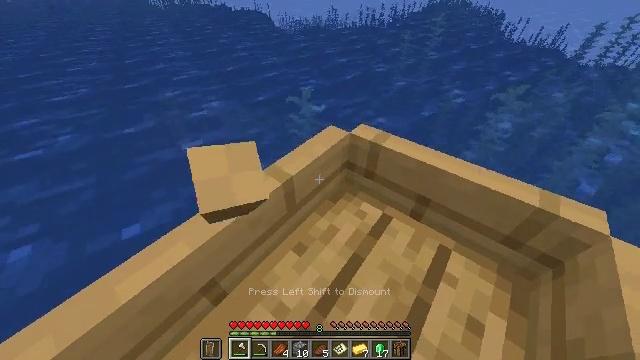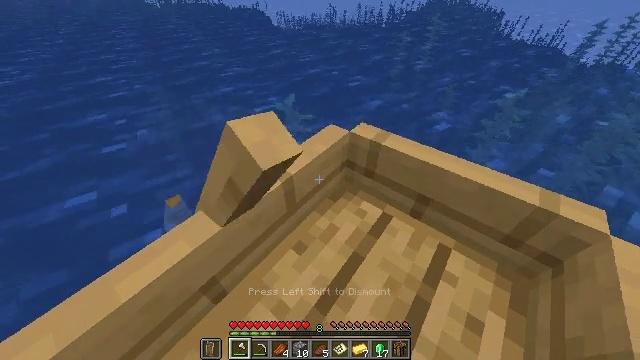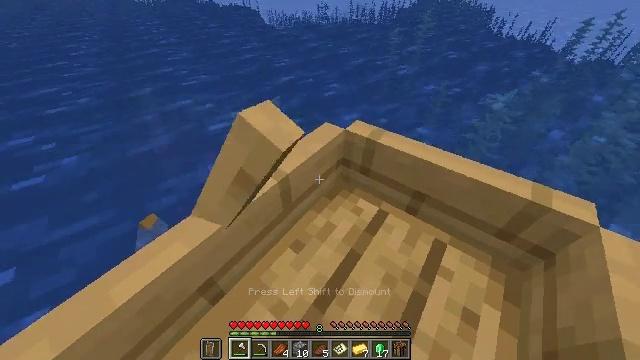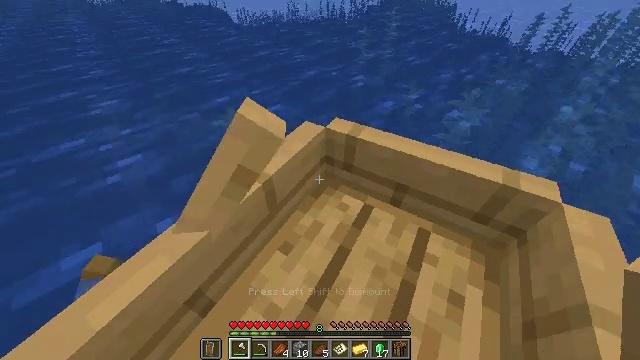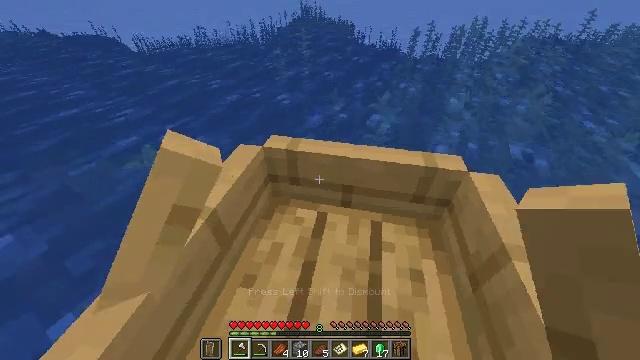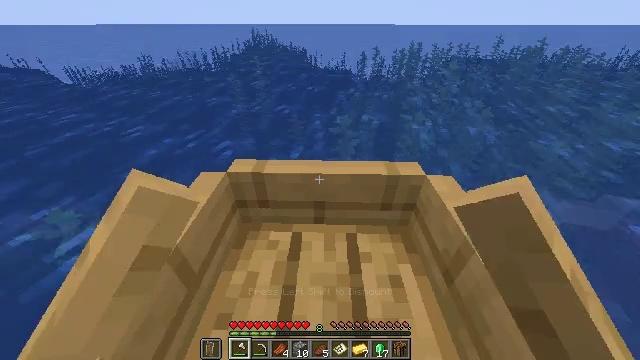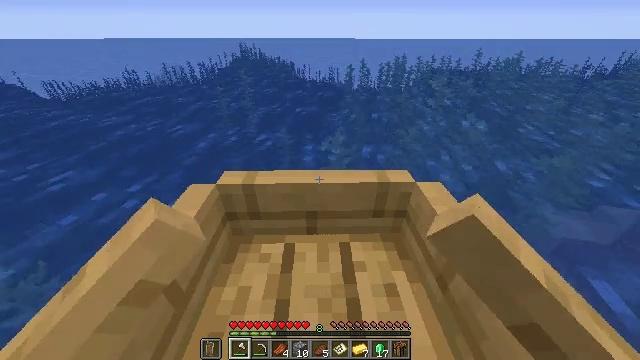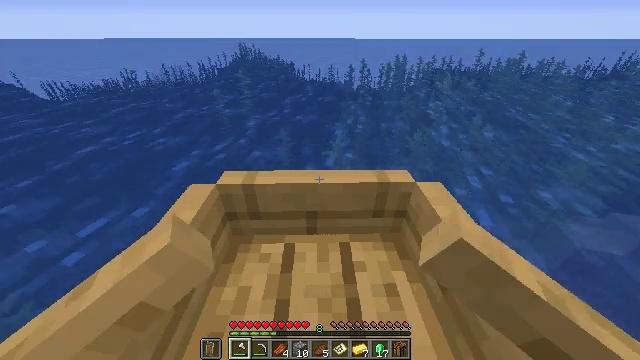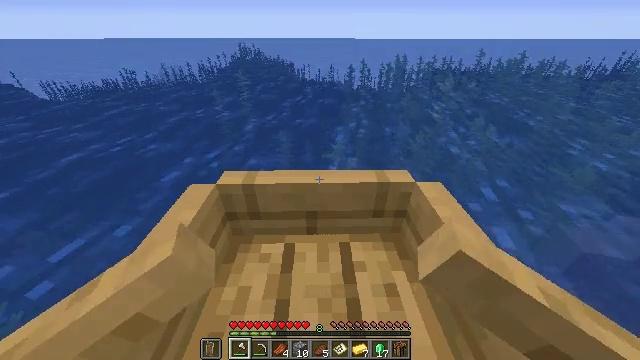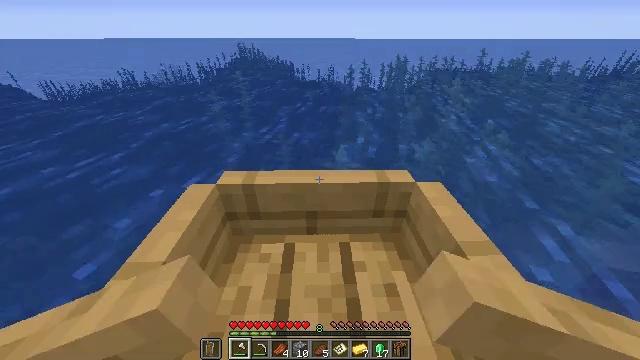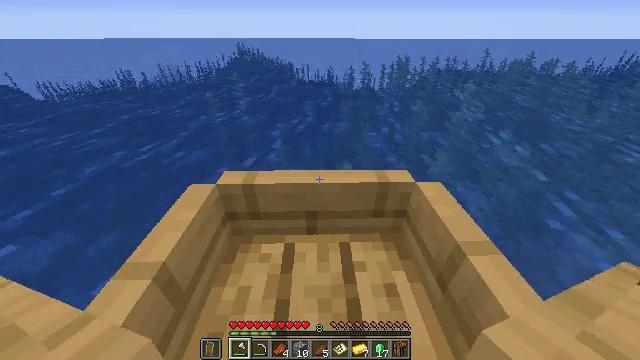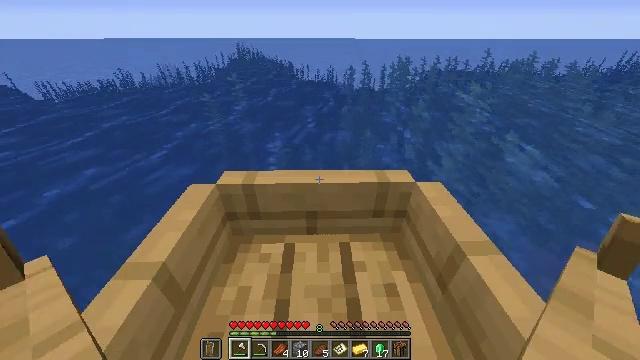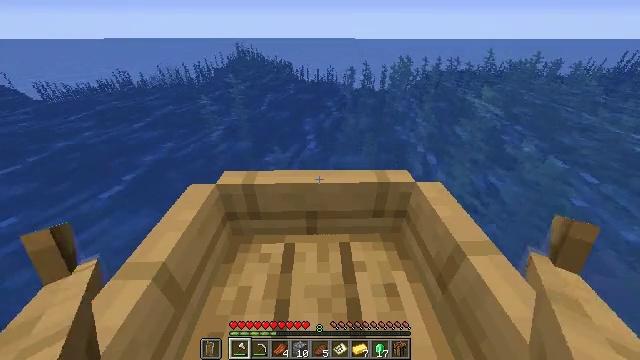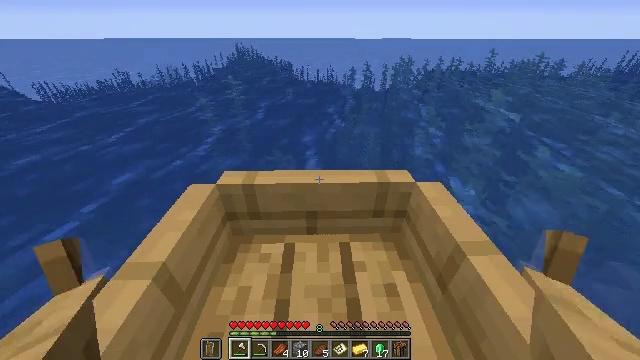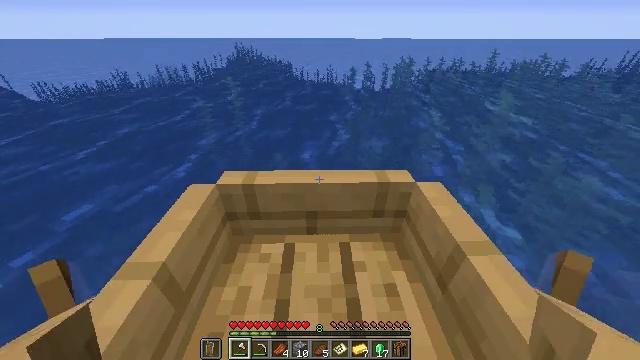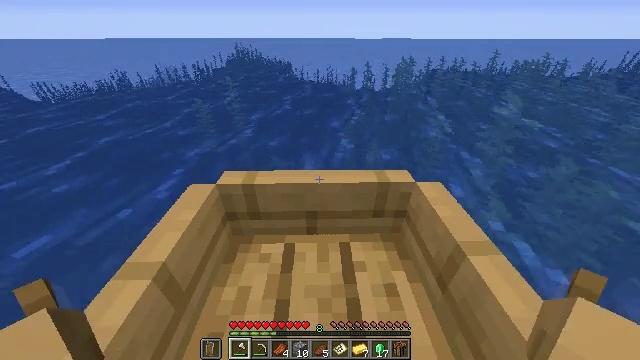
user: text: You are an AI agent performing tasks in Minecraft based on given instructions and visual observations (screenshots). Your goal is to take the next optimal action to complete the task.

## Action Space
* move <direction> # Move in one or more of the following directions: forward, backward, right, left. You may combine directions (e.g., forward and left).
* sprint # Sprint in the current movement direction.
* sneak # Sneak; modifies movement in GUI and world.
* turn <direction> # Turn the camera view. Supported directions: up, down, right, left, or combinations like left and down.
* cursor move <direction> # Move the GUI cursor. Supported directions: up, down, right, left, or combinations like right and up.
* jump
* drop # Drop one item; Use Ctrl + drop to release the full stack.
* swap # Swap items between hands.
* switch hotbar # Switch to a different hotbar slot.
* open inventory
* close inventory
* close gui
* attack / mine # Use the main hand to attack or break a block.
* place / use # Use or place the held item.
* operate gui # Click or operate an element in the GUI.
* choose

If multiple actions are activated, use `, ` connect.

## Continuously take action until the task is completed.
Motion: motion action
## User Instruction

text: Drop a filled map.
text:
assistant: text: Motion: move forward, sprint, jump
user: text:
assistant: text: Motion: move forward, sprint, turn right, jump
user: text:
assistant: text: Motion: move forward, sprint, turn right, jump
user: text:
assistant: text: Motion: move forward, sprint, turn right and up, jump
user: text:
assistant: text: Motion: move forward, sprint, turn right and up, jump
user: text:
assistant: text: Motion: move forward, sprint, turn right and up, jump
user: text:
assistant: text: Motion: move forward, sprint, jump
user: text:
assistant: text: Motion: move forward, sprint, jump
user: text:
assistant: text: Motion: move forward, sprint, jump
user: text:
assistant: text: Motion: move forward, sprint, jump
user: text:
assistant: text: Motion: move forward, sprint, jump
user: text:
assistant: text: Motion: move forward, sprint, jump
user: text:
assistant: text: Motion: move forward, sprint, jump
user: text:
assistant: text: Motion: move forward, sprint, jump
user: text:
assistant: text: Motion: move forward, sprint, jump
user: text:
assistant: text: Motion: move forward, sprint, jump
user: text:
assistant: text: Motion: move forward, sprint, jump
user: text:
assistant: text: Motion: move forward, sprint, jump
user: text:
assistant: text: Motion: move forward, sprint, jump
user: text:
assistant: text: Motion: move forward, sprint, jump
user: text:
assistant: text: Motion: move forward, sprint, jump
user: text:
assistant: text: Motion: move forward, sprint, jump
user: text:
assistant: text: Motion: move forward, sprint, jump
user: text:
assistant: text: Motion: move forward, sprint, jump
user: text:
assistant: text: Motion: move forward, sprint, jump
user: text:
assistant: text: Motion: move forward, sprint, jump
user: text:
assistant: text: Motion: move forward, sprint, jump
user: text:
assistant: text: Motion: move forward, sprint, jump
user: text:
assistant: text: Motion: move forward, sprint, turn right, jump
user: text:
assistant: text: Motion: move forward, sprint, turn right and down, jump